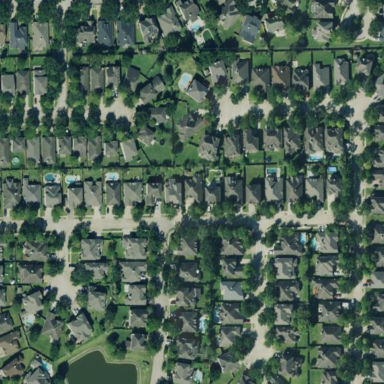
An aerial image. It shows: Single-family residential area in neighborhood setting.